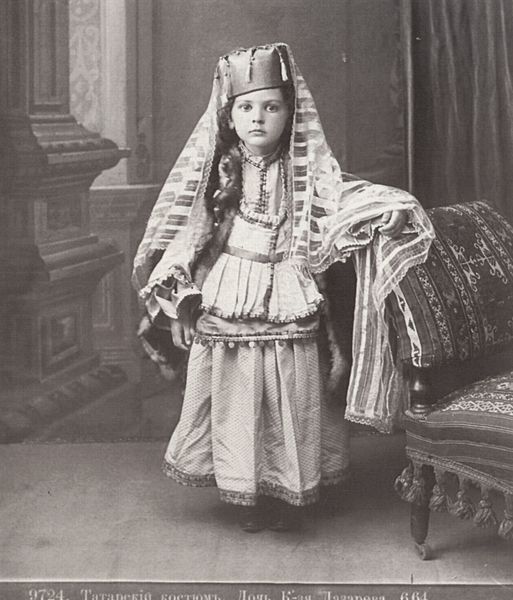
Titel: Die Tochter des Fürsten Lasarev in tatarischer Tracht
Künstler: Dmitrij Ivanovic Ermakov
Schlagwörter: hand, umhang, weiß, mädchen, fenster, grau, hintergrund, holz, hut, kleid, pfeiler, raum, schmuck, schwarz, stuhl, säule, säulen, tür, zimmer, blick, gürtel, schleier, tuch, haube, muster, rock, kappe, mütze, wand, architektur, arm, arme, bluse, falten, gesicht, kleidung, stehen, bild, bildnis, hände, innenraum, möbel, portrait, porträt, rückenlehne, vorhang, boden, bestickt, fransen, gewand, haare, interieur, kostüm, pose, sessel, stehend, stickerei, stoff, tücher, kind, borte, frontal, lippen, locken, prinzessin, seide, kamin, ofen, räder, kopfbedeckung, bein, schrift, schrank, sofa, wohnzimmer, lehne, parkett, tüll, russland, schwer, kette, mauer, klein, dielen, rad, lehnen, bordüre, gardine, polster, tapete, verkleidung, diele, ernst, ornamente, atelier, gestreift, streifen, kordel, quaste, bretter, faltenwurf, couch, junge, rüschen, chaiselonge, divan, weste, stehende, betrachter, foto, fotografie, photographie, gemustert, stolz, kreuz, orient, orientalisch, schwarz weiss, text, beschriftung, kleinkind, photo, verziert, rolle, tracht, liege, arabisch, türkisch, rollen, troddel, troddeln, königlich, trotteln, orientalismus, türkei, aufnahme, ornat, quasten, studio, russisch, fotostudio, karmin, fes, gestellt, verkleidet, folklore, fez, kaftan, byzanz, byzantinisch, volumen, recamiere, studioaufnahme, photograph, adklöjfalskdjfölakjsdölfkjasdö, chaislonge, cheselon, fotostudi, orientalisches kostüm, paspeln, voluminös